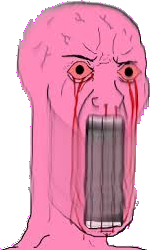
Label: 5_Rage